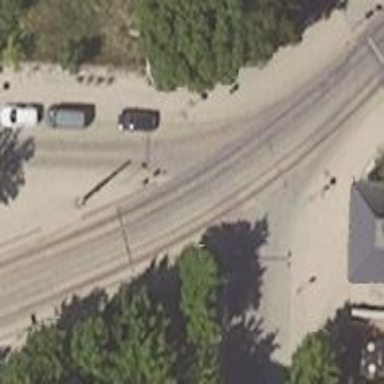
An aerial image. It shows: Tram railway line with electrified contact line.